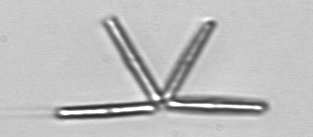
Label: Thalassionema